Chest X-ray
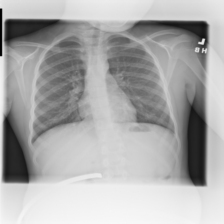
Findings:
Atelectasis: negative
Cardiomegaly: negative
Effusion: negative
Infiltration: negative
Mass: negative
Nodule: negative
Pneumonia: negative
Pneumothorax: negative
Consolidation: negative
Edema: negative
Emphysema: negative
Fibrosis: negative
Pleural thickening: negative
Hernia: negative